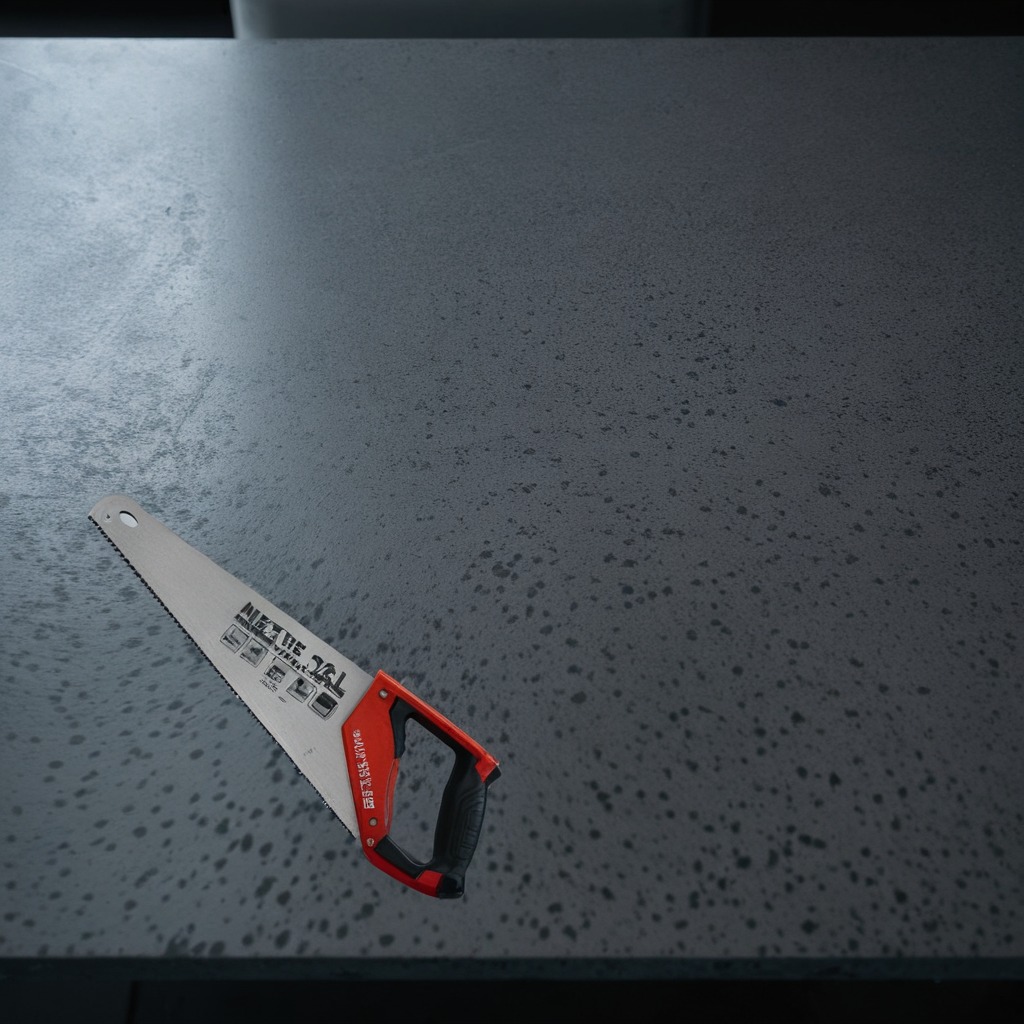
A metal saw is lying on a clean granite table inside a workshop at night dim ambient light soft shadows worn but